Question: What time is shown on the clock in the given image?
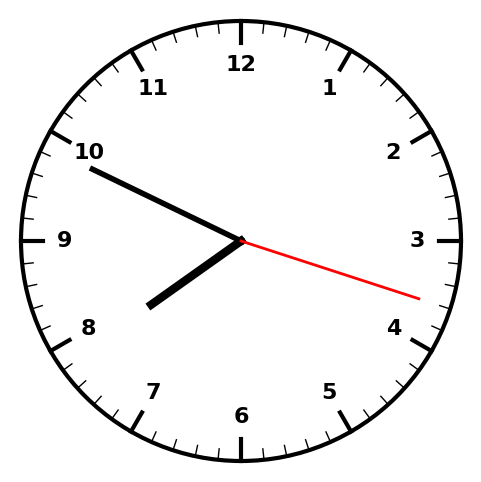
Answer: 07:49:18